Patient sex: M
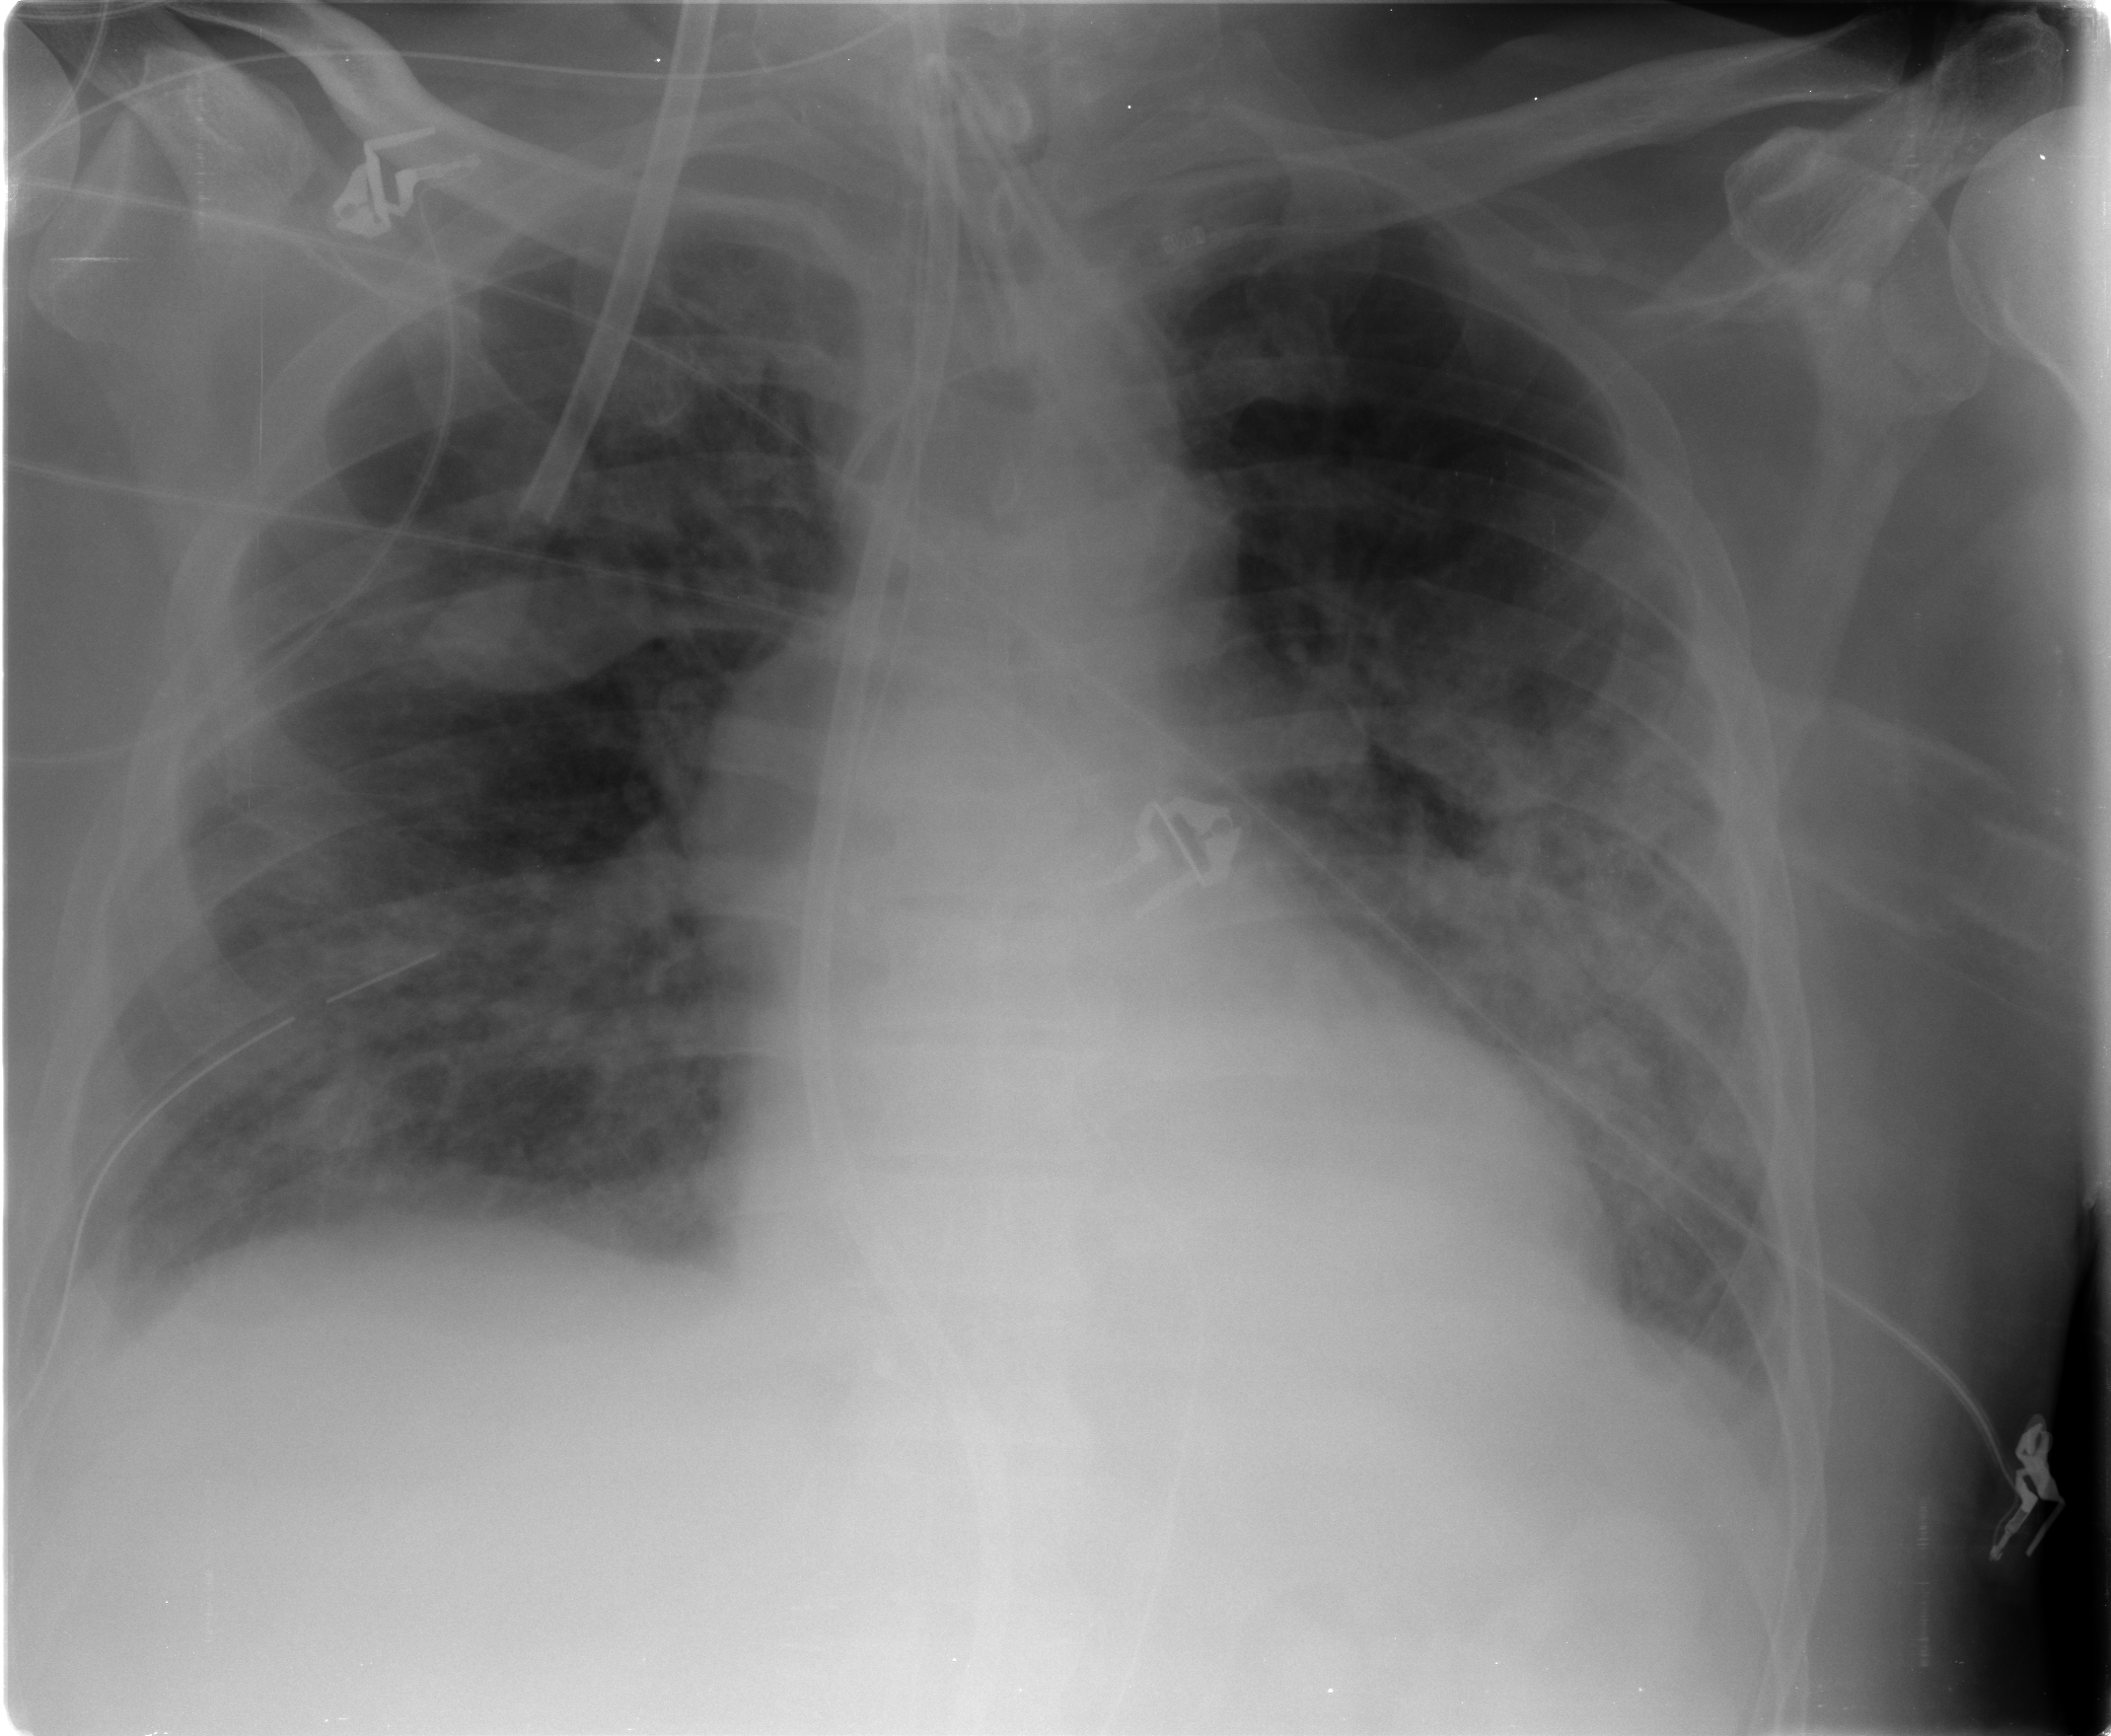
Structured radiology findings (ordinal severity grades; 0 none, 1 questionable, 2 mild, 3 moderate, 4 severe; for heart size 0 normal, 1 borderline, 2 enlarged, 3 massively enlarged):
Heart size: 1
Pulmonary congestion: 3
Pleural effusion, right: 2
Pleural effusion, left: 2
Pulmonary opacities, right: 3
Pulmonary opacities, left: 3
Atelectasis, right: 2
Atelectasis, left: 2